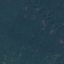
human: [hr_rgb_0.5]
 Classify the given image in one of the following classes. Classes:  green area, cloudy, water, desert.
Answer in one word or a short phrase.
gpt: green area